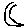
Label: moon